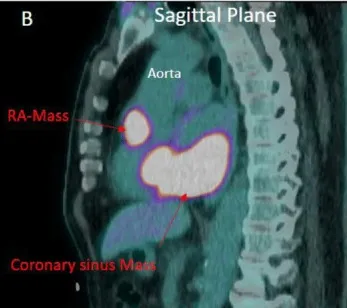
(B) Sagittal plane image demonstrating a second intracardiac mass in the wall of the right atrium, which also has intense FDG uptake (SUV Max 12). Intense FDG uptake in both masses is consistent with a malignant tumor. LV: left ventricle; RA: right atrium.
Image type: radiology (pet)